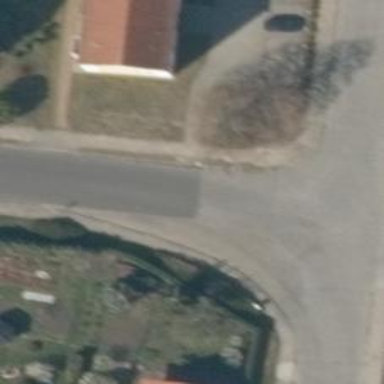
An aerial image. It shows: Tertiary road.